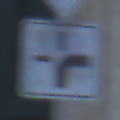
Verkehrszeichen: VerlaufVorfahrtsstrasse3
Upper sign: Vorfahrtsstrasse
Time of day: SunriseSunset
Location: Outdoor (Urban)
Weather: Clear
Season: NotSpecified
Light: Natural